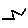
Label: zigzag